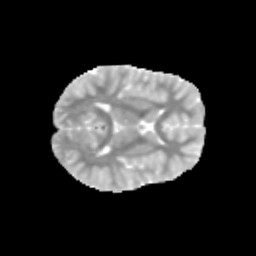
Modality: MD
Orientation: axial
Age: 9
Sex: female
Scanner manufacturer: siemens
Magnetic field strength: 3 T
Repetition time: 3.8 s
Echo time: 0.07 s